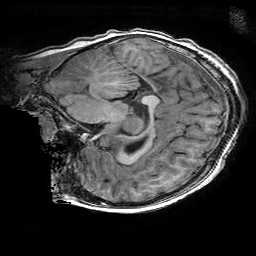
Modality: T1w
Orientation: sagittal
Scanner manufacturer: ge
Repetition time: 0.008096 s
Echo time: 0.00318 s